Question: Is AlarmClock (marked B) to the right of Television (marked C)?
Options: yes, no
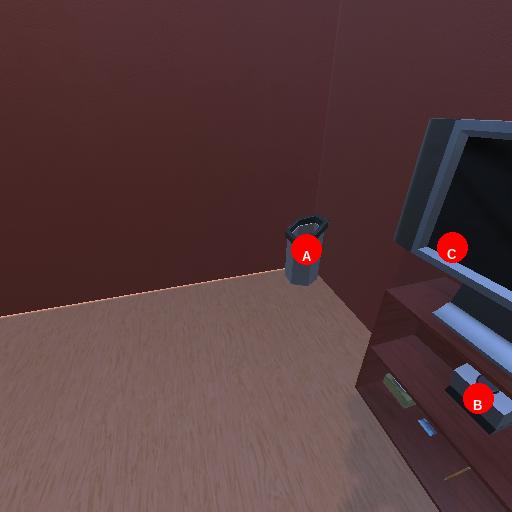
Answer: yes